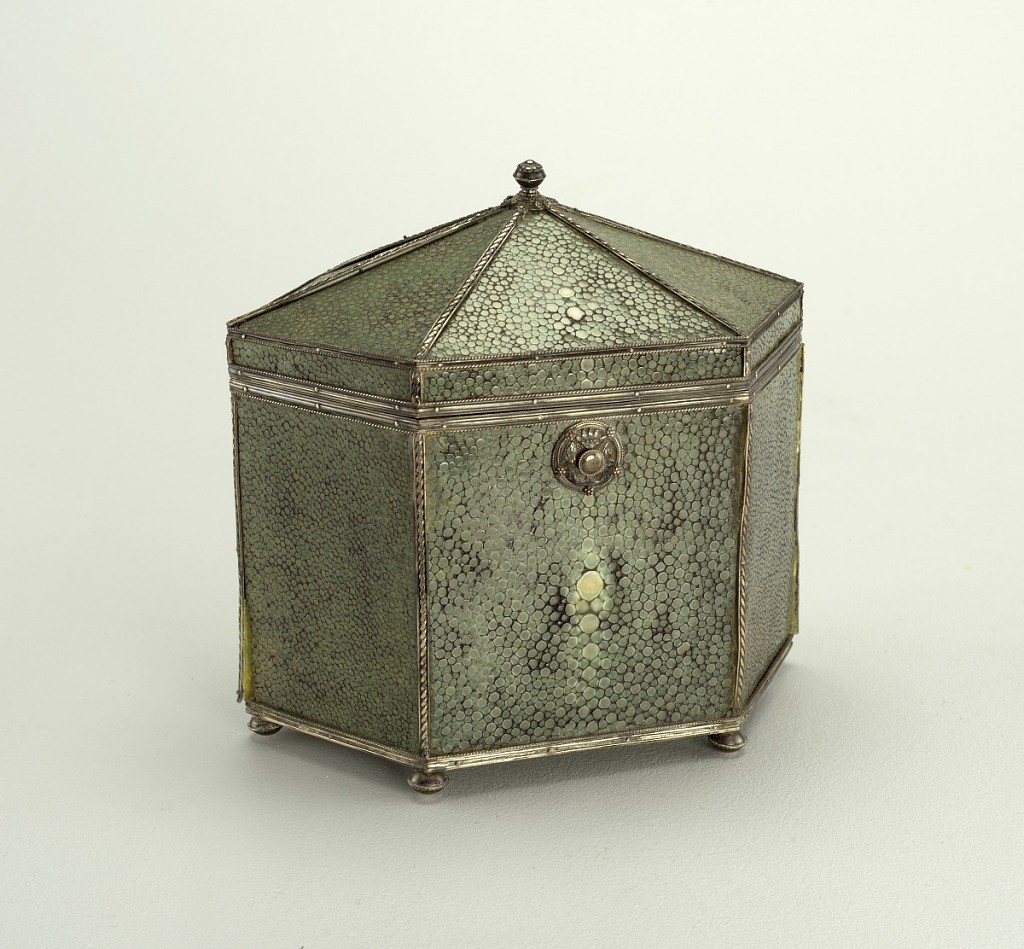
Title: Box and cover
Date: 1785–95
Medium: sharkskin (shagreen), wood, silver
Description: Hexagonal form with pointed cover of six facets; body straight-sided. All panels defined by narrow silver moulding, roped or filleted. Caddy furnished with six rope-moulded globose feet, one for finial. Catch button fronts cicular repoussé plate with design of two leaves and flower. Interior of polished walnut.